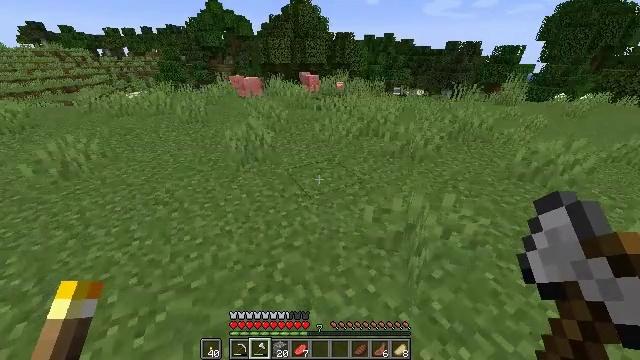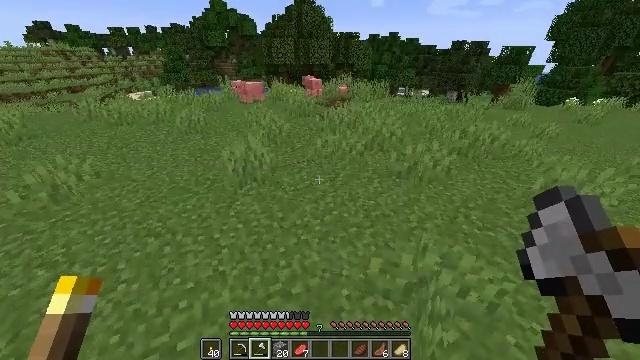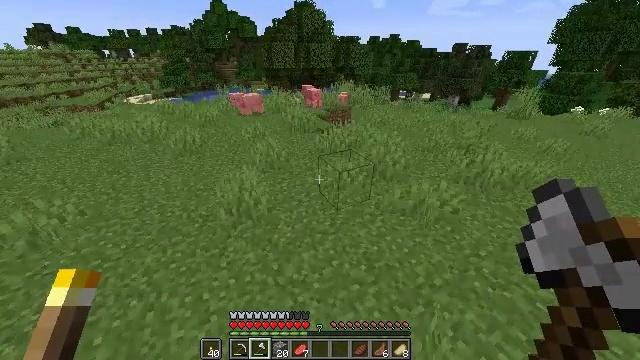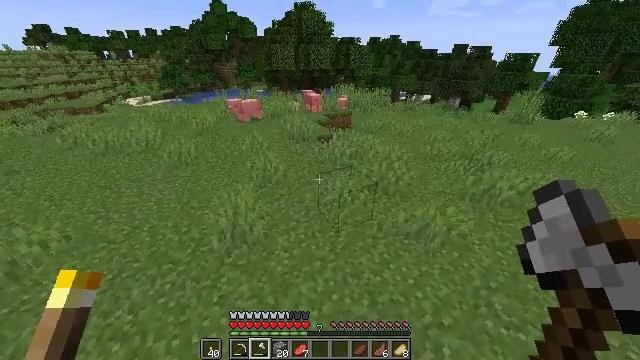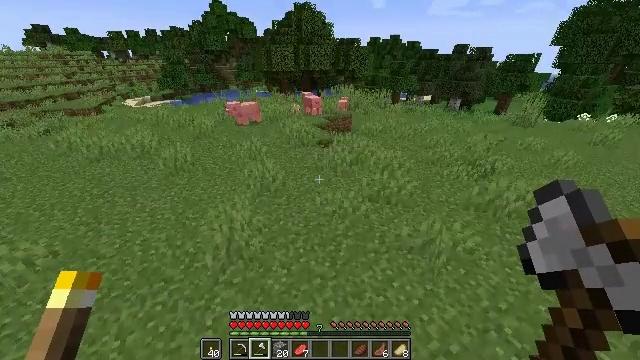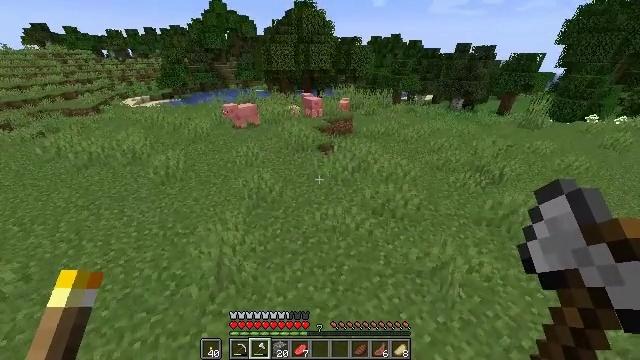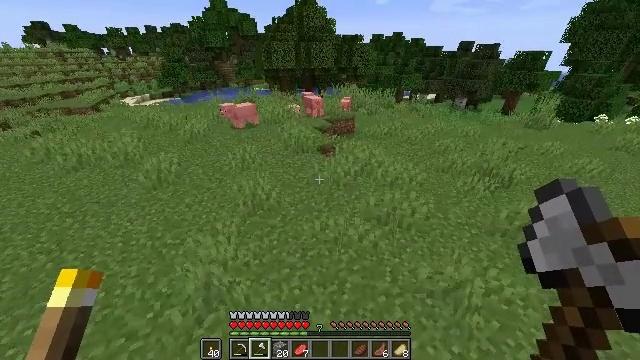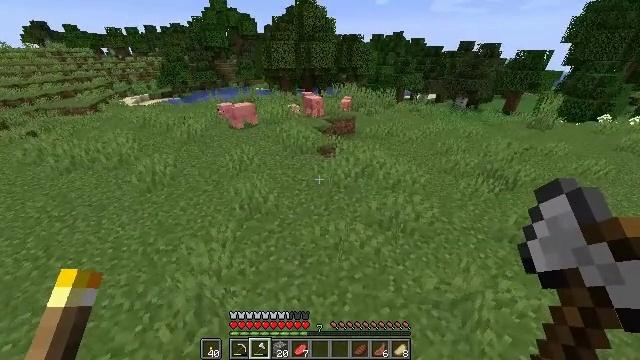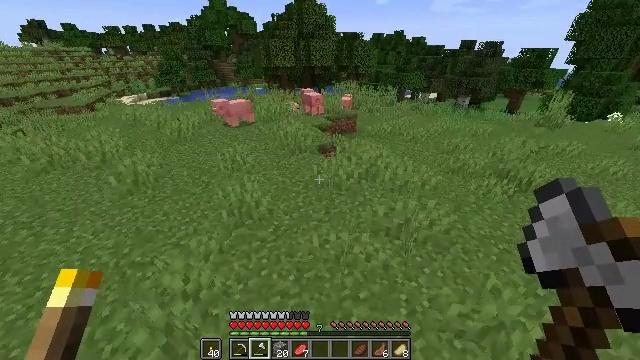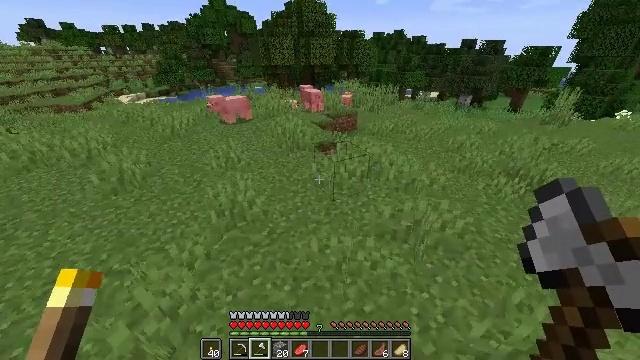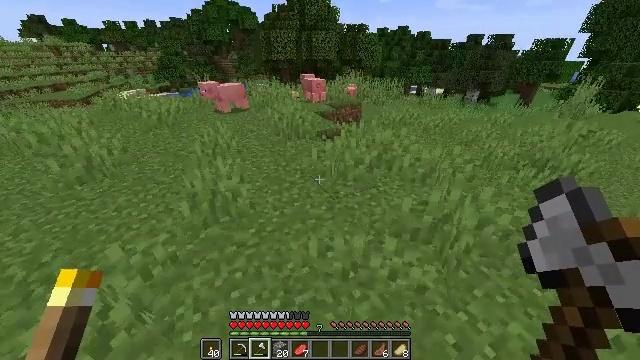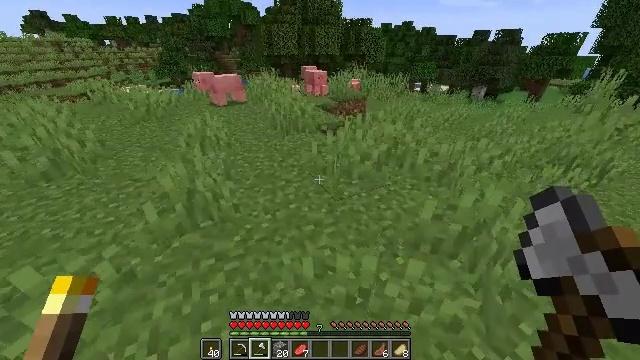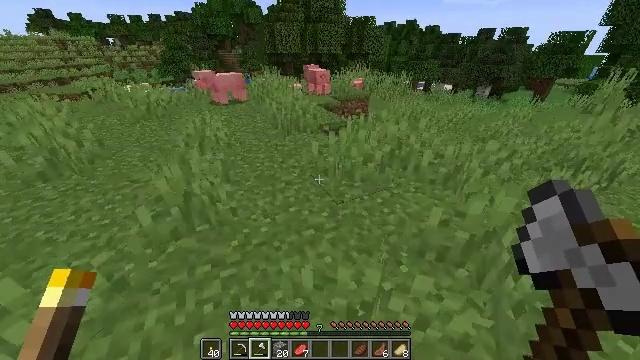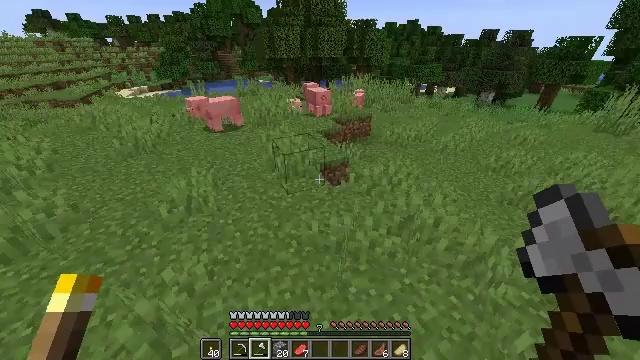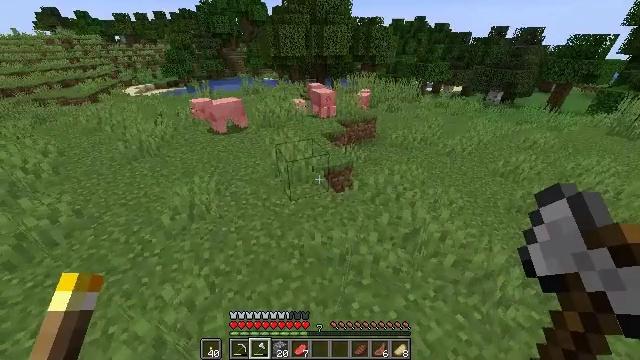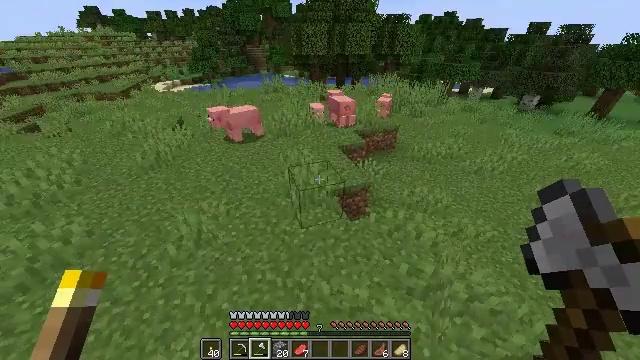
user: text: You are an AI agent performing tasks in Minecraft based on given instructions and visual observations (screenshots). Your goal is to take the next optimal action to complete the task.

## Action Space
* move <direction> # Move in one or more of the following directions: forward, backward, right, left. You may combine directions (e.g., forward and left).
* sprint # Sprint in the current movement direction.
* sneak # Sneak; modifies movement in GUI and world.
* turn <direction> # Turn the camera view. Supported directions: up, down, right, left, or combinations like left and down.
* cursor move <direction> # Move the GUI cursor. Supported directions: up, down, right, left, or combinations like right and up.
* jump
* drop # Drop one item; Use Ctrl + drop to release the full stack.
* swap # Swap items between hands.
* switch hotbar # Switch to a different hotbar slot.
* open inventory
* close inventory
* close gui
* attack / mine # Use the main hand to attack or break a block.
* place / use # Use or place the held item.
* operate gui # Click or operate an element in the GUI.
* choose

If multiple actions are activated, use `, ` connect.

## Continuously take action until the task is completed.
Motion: motion action
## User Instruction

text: Combat the pig.
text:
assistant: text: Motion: move forward, sprint, jump
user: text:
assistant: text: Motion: move forward, sprint, jump
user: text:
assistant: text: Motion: move forward, sprint, jump
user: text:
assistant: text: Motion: move forward, sprint, jump
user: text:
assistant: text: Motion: move forward, sprint, jump
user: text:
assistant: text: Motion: move forward, sprint, jump
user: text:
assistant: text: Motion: move forward, sprint, jump
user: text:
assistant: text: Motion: move forward, sprint, jump
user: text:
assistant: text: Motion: move forward, sprint, jump
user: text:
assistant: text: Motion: move forward, sprint, jump
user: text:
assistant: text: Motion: move forward, sprint, jump
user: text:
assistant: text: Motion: move forward, sprint, jump
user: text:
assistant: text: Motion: move forward, sprint
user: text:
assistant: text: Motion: move forward, sprint, turn left
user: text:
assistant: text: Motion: move forward, sprint, turn left
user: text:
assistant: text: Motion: move forward, sprint, turn left
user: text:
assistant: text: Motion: move forward, sprint, turn left
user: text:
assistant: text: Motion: move forward, sprint, turn left
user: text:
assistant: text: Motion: move forward, sprint, turn left
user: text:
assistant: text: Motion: move forward
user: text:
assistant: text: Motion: move forward
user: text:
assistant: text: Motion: move forward
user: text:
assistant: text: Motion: move forward, turn left
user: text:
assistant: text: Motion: move forward, turn left
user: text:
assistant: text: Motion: move forward, turn left
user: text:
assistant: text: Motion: move forward, turn left and down
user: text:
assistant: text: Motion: move forward, turn left and down
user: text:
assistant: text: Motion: move forward, turn down
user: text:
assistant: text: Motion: move forward, turn down
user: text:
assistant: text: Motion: move forward, jump